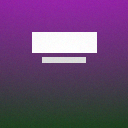
Screen state: on